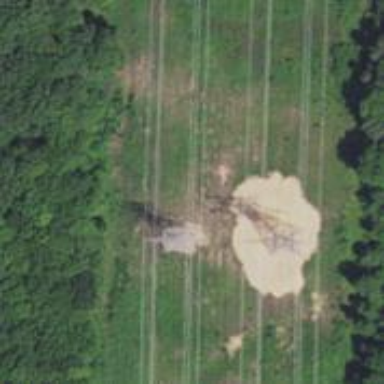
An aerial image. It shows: Power tower.